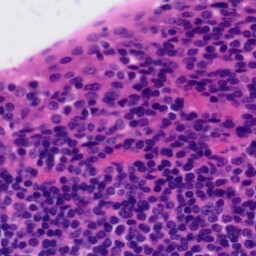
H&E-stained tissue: Tonsil